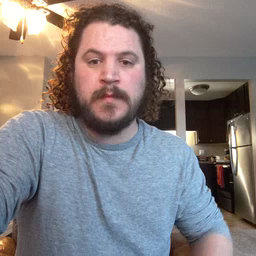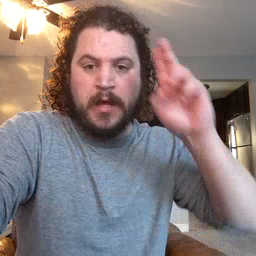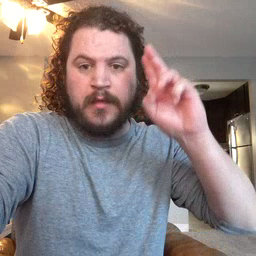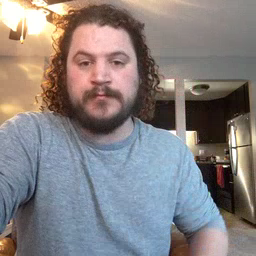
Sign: uncle